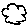
Label: cloud